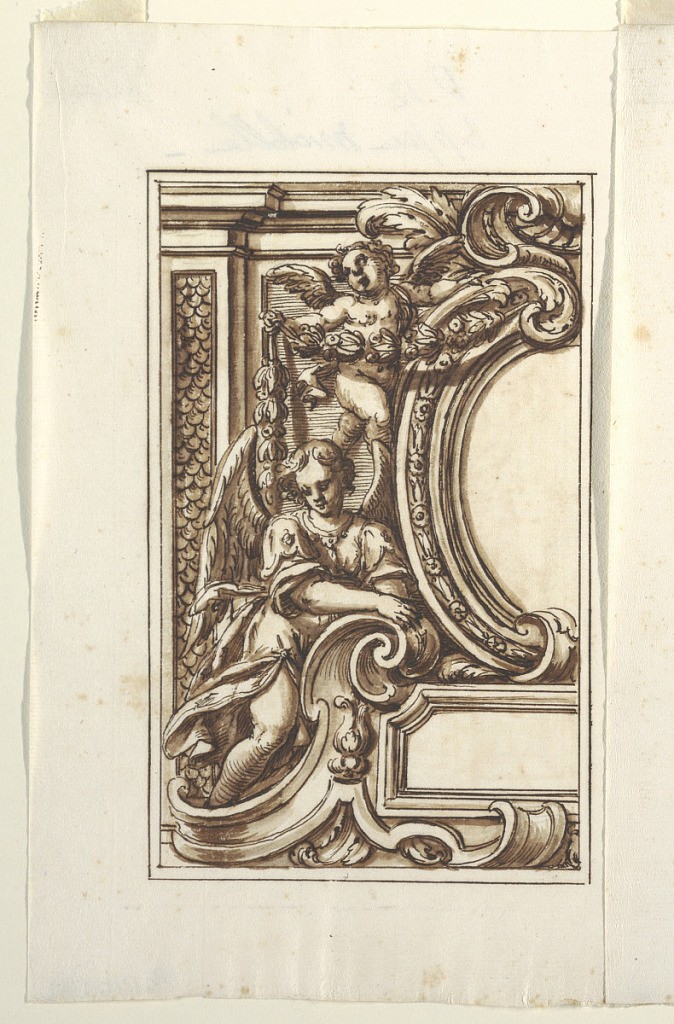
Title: One of a set of twelve projects for the decoration of wall panels, to be placed at a height. Preceded by a title page
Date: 1675-1699
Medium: Pen, brush, sepia
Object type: Drawing
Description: Left side with two angels